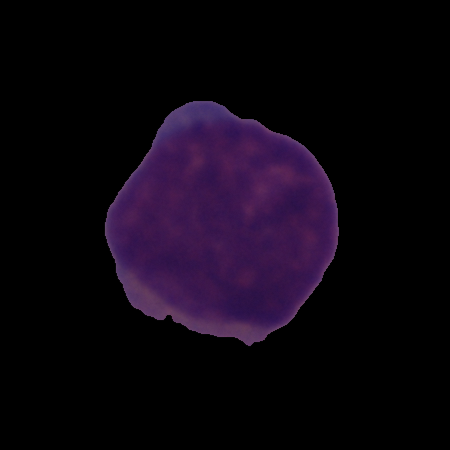
Label: cancer